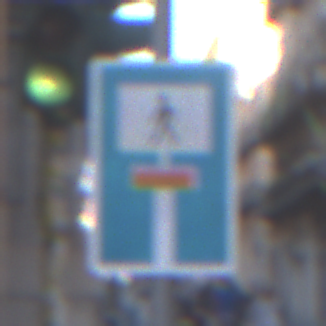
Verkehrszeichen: SackgasseFussgaengerDurchlaessig
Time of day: SunriseSunset
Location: Outdoor (Urban)
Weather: PartlyCloudy
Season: NotSpecified
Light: Natural